Aerial crown-view tile of a tropical tree (Barro Colorado Island, Panama), acquired 20250317:
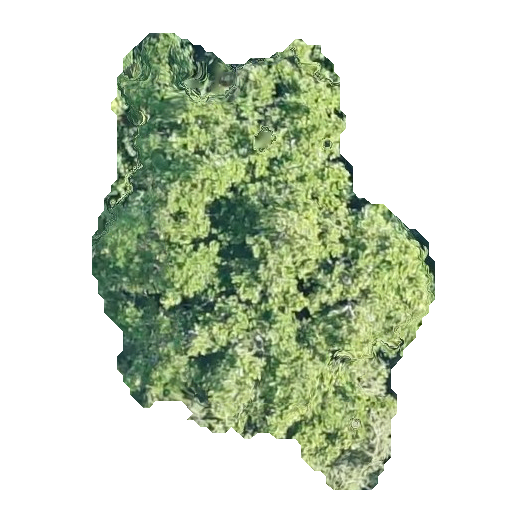
Species: Guapira myrtiflora
GBIF accepted scientific name: Guapira myrtiflora
Crown area: 155.854 m²